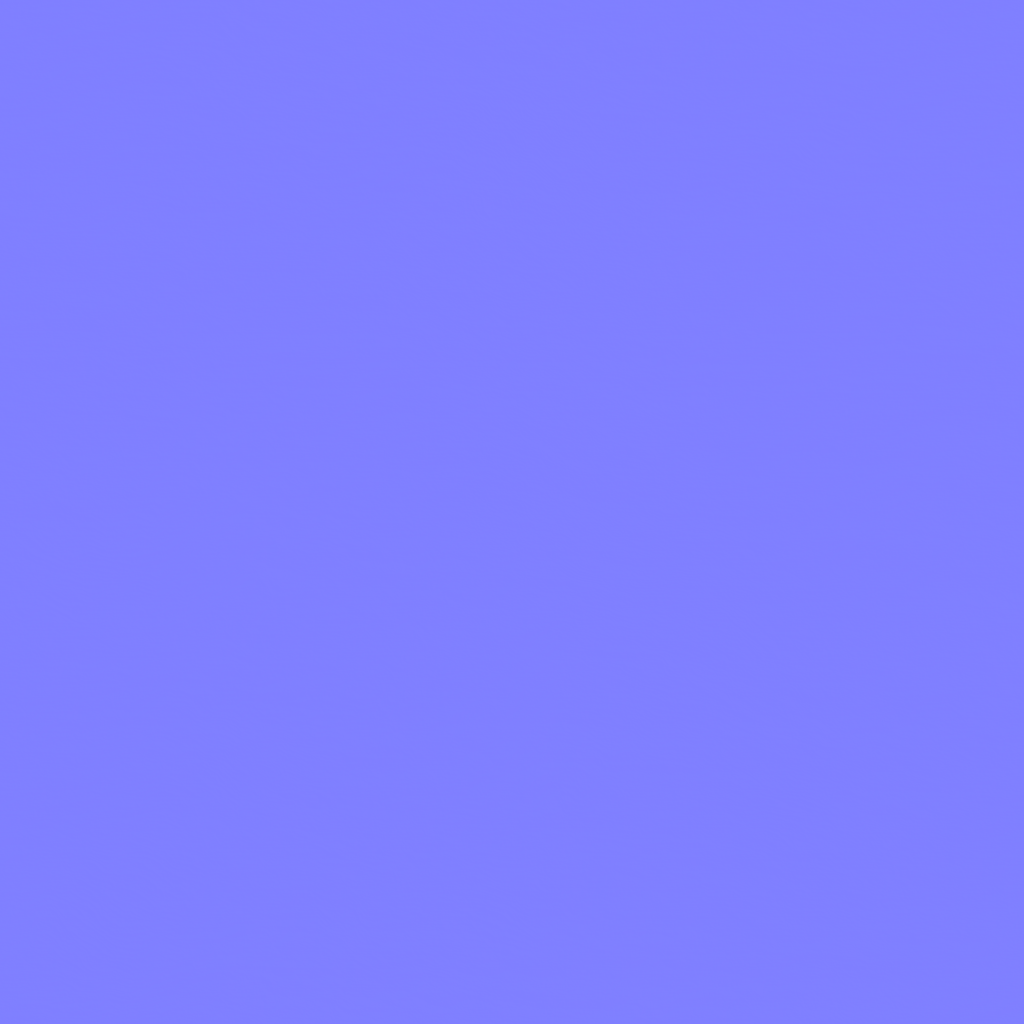
Texture map type: NormalGL